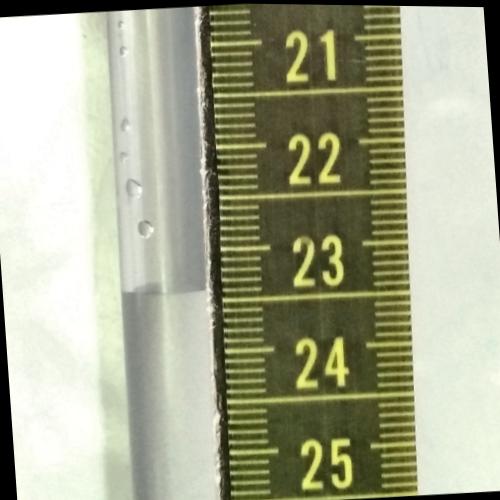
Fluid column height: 23.4 cm